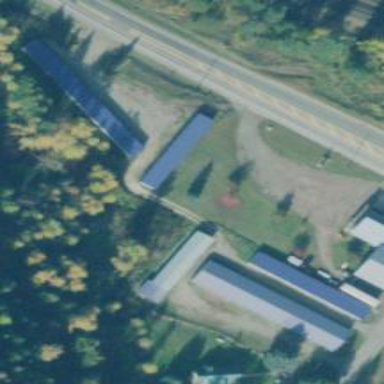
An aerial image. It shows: Garages used for storage rental.